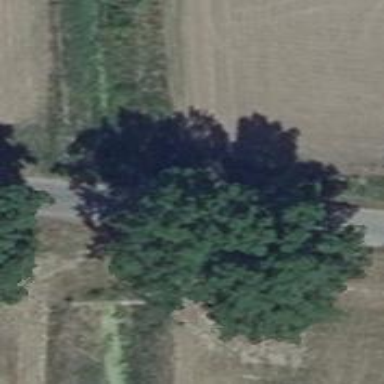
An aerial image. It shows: Row of deciduous broadleaved trees.